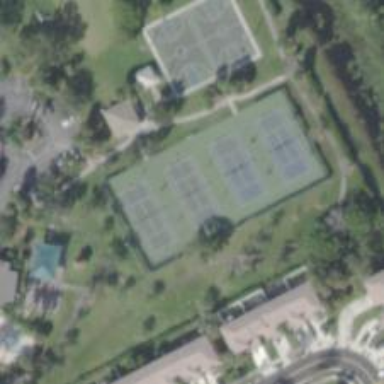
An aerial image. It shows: Tennis court in leisure pitch.